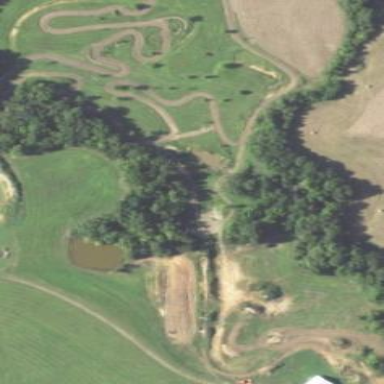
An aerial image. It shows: Motocross raceway.